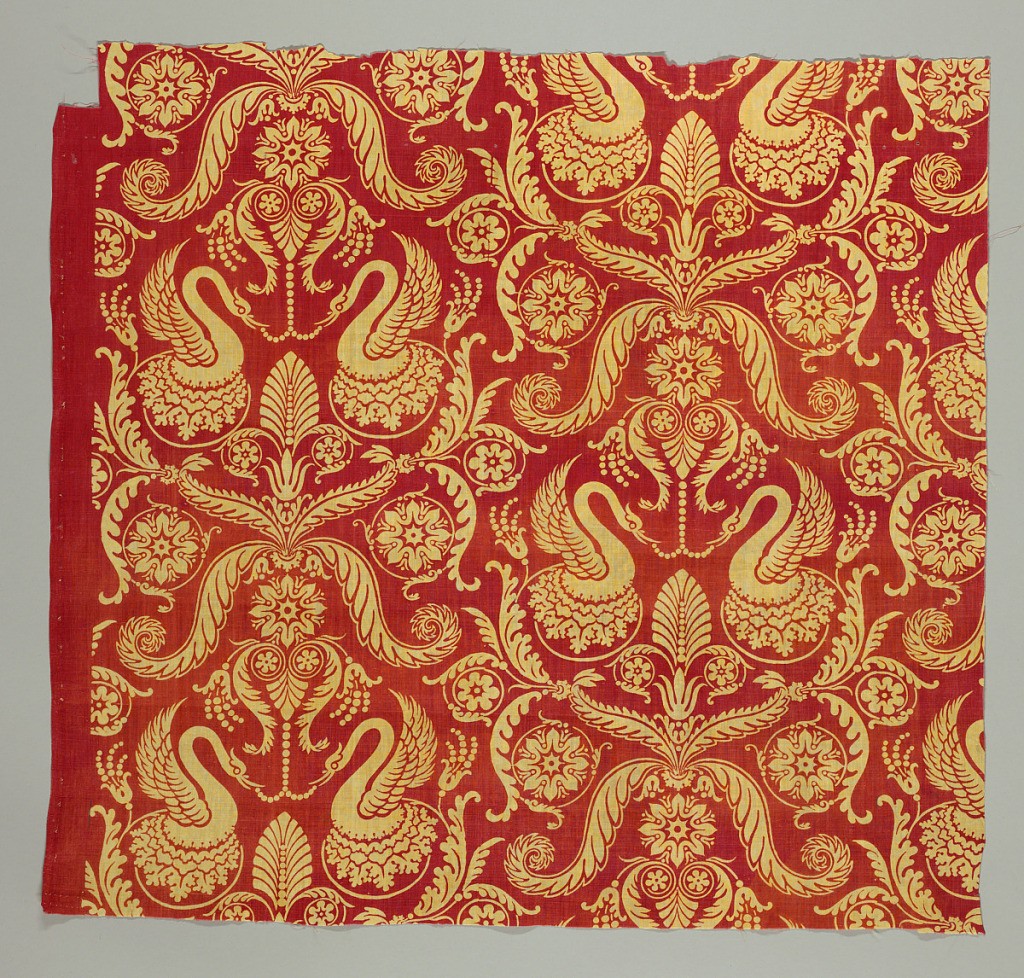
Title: Textile
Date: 1830–40
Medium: cotton Technique: printed by engraved roller or engraved copper plate on close tabby weave
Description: Printed fabric with a bright red background, with a design in yellow, printed in a drop repeat pattern. Design of symmetrical arrangement, late classic influence. Shows confronted swans with pearls in beaks; below and above, palmette, foliage, rosettes, etc. Fragment shows two repeats across, third interrupted. Right selvage present.